Question: I'm trying to write a function in javascript that can devide x elements over y elements in every possible combination. I included a picture of what I want to achieve.
It's some basic brute force I guess, but I can't figure out how I should write the loops. I hope somebody can help me.
Thanks in advance

for the code. I don't have much yet, because what I tried didn't work.
But I have a globaly defined empty array which is X long. And I have another array full of THE SAME elements and want every combination of the array of length X containing the elements of array with length Y.
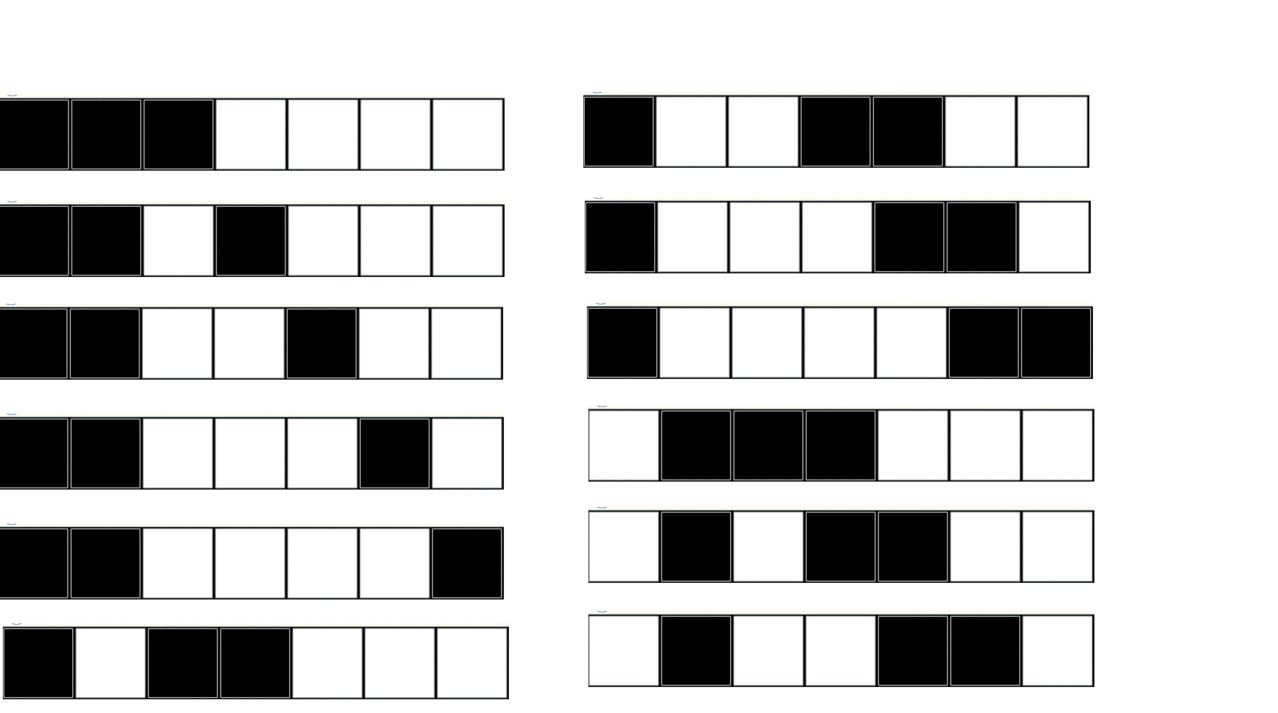
Answer: You are looking for <URL>, you can visualize it by this way:
'''
var x = 7;
var y = 3;
comb(y,x).forEach(function(item){
var tr = $('<tr>');
for(var i=0; i<x;++i){
tr.append('<td>');
}
var chunks = item.split(" ");
chunks.pop();
chunks.forEach(function(index){
tr.find("td").eq(+index).addClass("black");
});
$("table").append(tr);
});
'''
<URL>